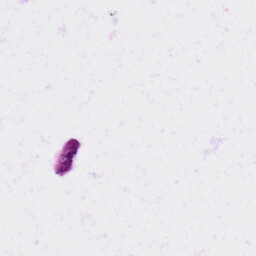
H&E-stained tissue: Skin